Question: I am using 'Solr 4.6.0' and trying to import my data using 'CachedSqlEntityProcessor', but somehow I end up getting a 'ClassCastException'.
'''
<fields>
<field name="_version_" type="long" indexed="true" stored="true"/>
<field name="id" type="int" indexed="true" stored="true" required="true" multiValued="false" />
<field name="conference" type="string" indexed="true" stored="true" />
<field name="year" type="int" indexed="true" stored="true" />
<field name="doi" type="string" indexed="false" stored="true" />
<field name="text" type="text_en_shingling" indexed="true" stored="true" />
</fields>
'''
'''
<dataConfig>
<dataSource name="mysql" type="JdbcDataSource"
driver="com.mysql.jdbc.Driver"
url="..."
batchSize="-1"
user="..." password="..." />
<document name="publications">
<entity name="publication" query="
SELECT
sm_publications.id AS p_id,
sm_publications.year AS p_year,
sm_publications.doi AS p_doi,
CONCAT(sm_publications.title, ' ', sm_publications.abstract) AS p_text,
sm_publications.conference_id
FROM sm_publications
WHERE '${dataimporter.request.clean}' != 'false' OR
modified > '${dataimporter.last_index_time}'">
<field column="p_id" name="id" />
<field column="p_text" name="text" />
<field column="p_year" name="year" />
<field column="p_doi" name="doi" />
<entity name="conference" query="SELECT id AS CID,full_name FROM sm_conferences"
processor="CachedSqlEntityProcessor" cacheKey="CID" cacheLookup="publication.conference_id">
<field column="full_name" name="conference" />
</entity>
</entity>
</document>
</dataConfig>
'''
'''
Full Import failed:java.lang.RuntimeException: java.lang.RuntimeException: org.apache.solr.handler.dataimport.DataImportHandlerException: java.lang.ClassCastException: java.lang.Integer cannot be cast to java.lang.String
at org.apache.solr.handler.dataimport.DocBuilder.execute(DocBuilder.java:270)
at org.apache.solr.handler.dataimport.DataImporter.doFullImport(DataImporter.java:411)
at org.apache.solr.handler.dataimport.DataImporter.runCmd(DataImporter.java:476)
at org.apache.solr.handler.dataimport.DataImportHandler.handleRequestBody(DataImportHandler.java:179)
at org.apache.solr.handler.RequestHandlerBase.handleRequest(RequestHandlerBase.java:135)
at org.apache.solr.core.SolrCore.execute(SolrCore.java:1859)
at org.apache.solr.servlet.SolrDispatchFilter.execute(SolrDispatchFilter.java:710)
at org.apache.solr.servlet.SolrDispatchFilter.doFilter(SolrDispatchFilter.java:413)
at org.apache.solr.servlet.SolrDispatchFilter.doFilter(SolrDispatchFilter.java:197)
at org.eclipse.jetty.servlet.ServletHandler$CachedChain.doFilter(ServletHandler.java:1419)
at org.eclipse.jetty.servlet.ServletHandler.doHandle(ServletHandler.java:455)
at org.eclipse.jetty.server.handler.ScopedHandler.handle(ScopedHandler.java:137)
at org.eclipse.jetty.security.SecurityHandler.handle(SecurityHandler.java:557)
at org.eclipse.jetty.server.session.SessionHandler.doHandle(SessionHandler.java:231)
at org.eclipse.jetty.server.handler.ContextHandler.doHandle(ContextHandler.java:1075)
at org.eclipse.jetty.servlet.ServletHandler.doScope(ServletHandler.java:384)
at org.eclipse.jetty.server.session.SessionHandler.doScope(SessionHandler.java:193)
at org.eclipse.jetty.server.handler.ContextHandler.doScope(ContextHandler.java:1009)
at org.eclipse.jetty.server.handler.ScopedHandler.handle(ScopedHandler.java:135)
at org.eclipse.jetty.server.handler.ContextHandlerCollection.handle(ContextHandlerCollection.java:255)
at org.eclipse.jetty.server.handler.HandlerCollection.handle(HandlerCollection.java:154)
at org.eclipse.jetty.server.handler.HandlerWrapper.handle(HandlerWrapper.java:116)
at org.eclipse.jetty.server.Server.handle(Server.java:368)
at org.eclipse.jetty.server.AbstractHttpConnection.handleRequest(AbstractHttpConnection.java:489)
at org.eclipse.jetty.server.BlockingHttpConnection.handleRequest(BlockingHttpConnection.java:53)
at org.eclipse.jetty.server.AbstractHttpConnection.content(AbstractHttpConnection.java:953)
at org.eclipse.jetty.server.AbstractHttpConnection$RequestHandler.content(AbstractHttpConnection.java:1014)
at org.eclipse.jetty.http.HttpParser.parseNext(HttpParser.java:861)
at org.eclipse.jetty.http.HttpParser.parseAvailable(HttpParser.java:240)
at org.eclipse.jetty.server.BlockingHttpConnection.handle(BlockingHttpConnection.java:72)
at org.eclipse.jetty.server.bio.SocketConnector$ConnectorEndPoint.run(SocketConnector.java:264)
at org.eclipse.jetty.util.thread.QueuedThreadPool.runJob(QueuedThreadPool.java:608)
at org.eclipse.jetty.util.thread.QueuedThreadPool$3.run(QueuedThreadPool.java:543)
at java.lang.Thread.run(Unknown Source)
Caused by: java.lang.RuntimeException: org.apache.solr.handler.dataimport.DataImportHandlerException: java.lang.ClassCastException: java.lang.Integer cannot be cast to java.lang.String
at org.apache.solr.handler.dataimport.DocBuilder.buildDocument(DocBuilder.java:410)
at org.apache.solr.handler.dataimport.DocBuilder.doFullDump(DocBuilder.java:323)
at org.apache.solr.handler.dataimport.DocBuilder.execute(DocBuilder.java:231)
... 33 more
Caused by: org.apache.solr.handler.dataimport.DataImportHandlerException: java.lang.ClassCastException: java.lang.Integer cannot be cast to java.lang.String
at org.apache.solr.handler.dataimport.DataImportHandlerException.wrapAndThrow(DataImportHandlerException.java:63)
at org.apache.solr.handler.dataimport.EntityProcessorWrapper.nextRow(EntityProcessorWrapper.java:246)
at org.apache.solr.handler.dataimport.DocBuilder.buildDocument(DocBuilder.java:469)
at org.apache.solr.handler.dataimport.DocBuilder.buildDocument(DocBuilder.java:495)
at org.apache.solr.handler.dataimport.DocBuilder.buildDocument(DocBuilder.java:408)
... 35 more
Caused by: java.lang.ClassCastException: java.lang.Integer cannot be cast to java.lang.String
at java.lang.String.compareTo(Unknown Source)
at java.util.TreeMap.getEntry(Unknown Source)
at java.util.TreeMap.get(Unknown Source)
at org.apache.solr.handler.dataimport.SortedMapBackedCache.iterator(SortedMapBackedCache.java:147)
at org.apache.solr.handler.dataimport.DIHCacheSupport.getIdCacheData(DIHCacheSupport.java:179)
at org.apache.solr.handler.dataimport.DIHCacheSupport.getCacheData(DIHCacheSupport.java:145)
at org.apache.solr.handler.dataimport.EntityProcessorBase.getNext(EntityProcessorBase.java:129)
at org.apache.solr.handler.dataimport.SqlEntityProcessor.nextRow(SqlEntityProcessor.java:75)
at org.apache.solr.handler.dataimport.EntityProcessorWrapper.nextRow(EntityProcessorWrapper.java:243)
... 38 more
'''

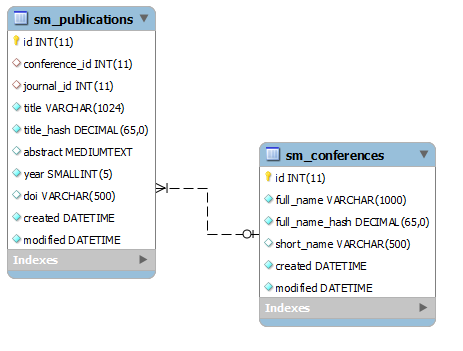
Answer: CachedSqlEntityProcessor relies on <URL>
'''
SELECT CAST(id as CHAR(32)) AS CID,full_name FROM sm_conferences
'''